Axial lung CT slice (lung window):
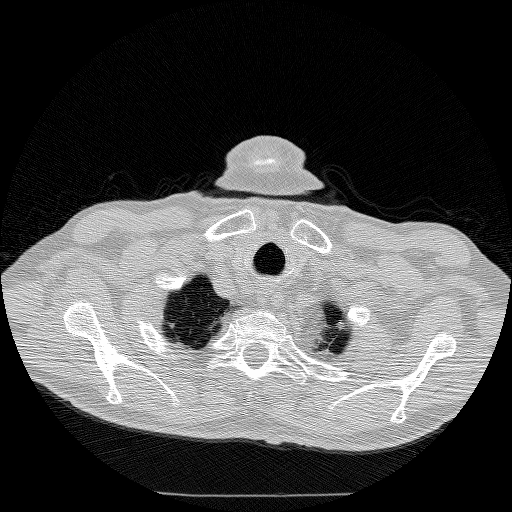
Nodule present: no